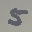
Label: 5